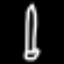
Label: pencil